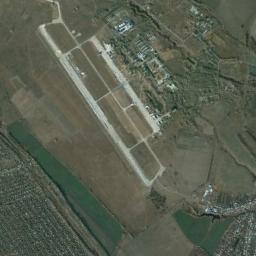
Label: airport